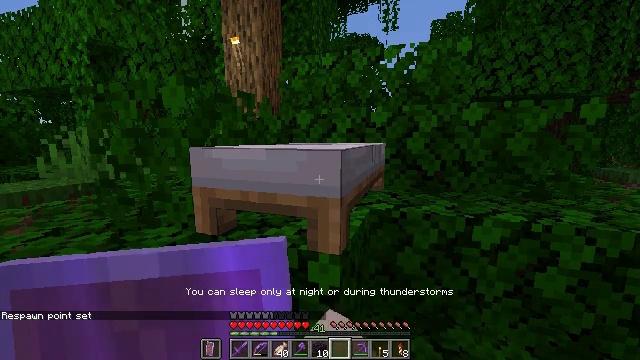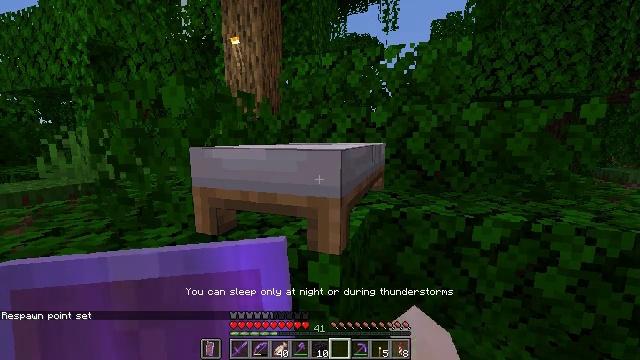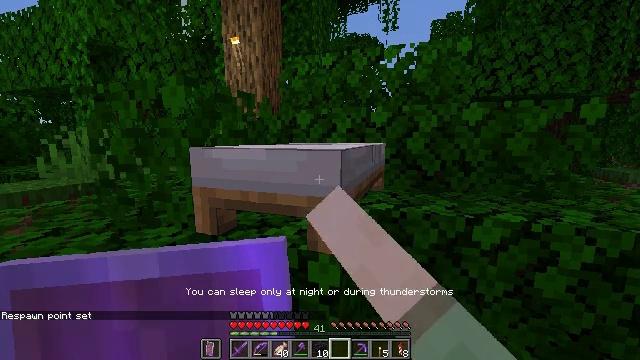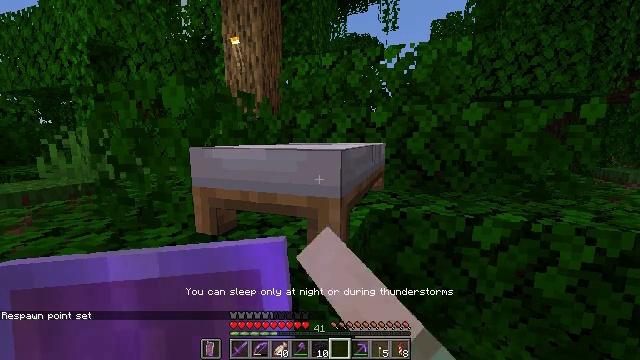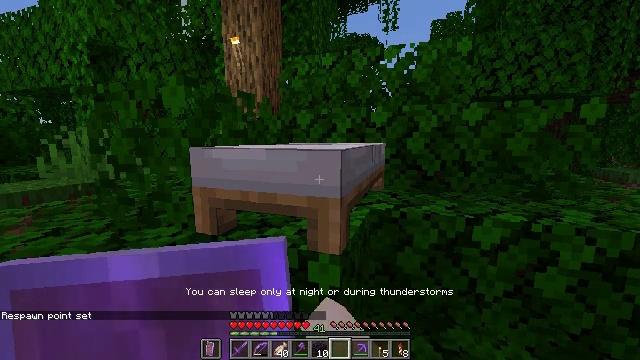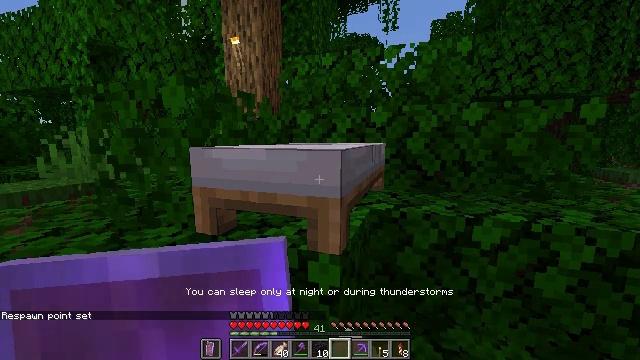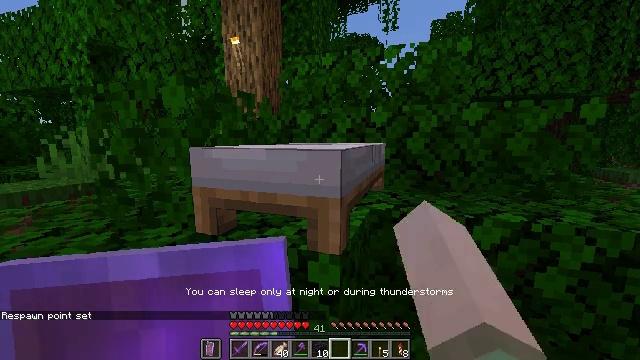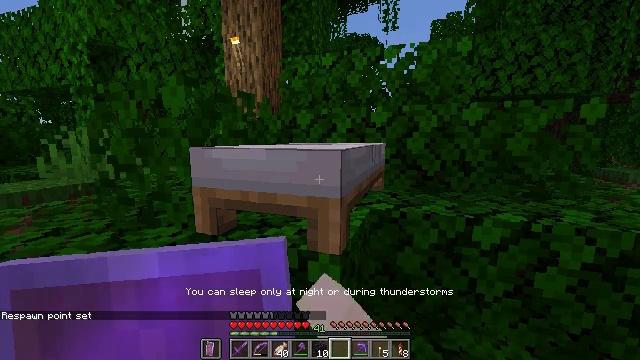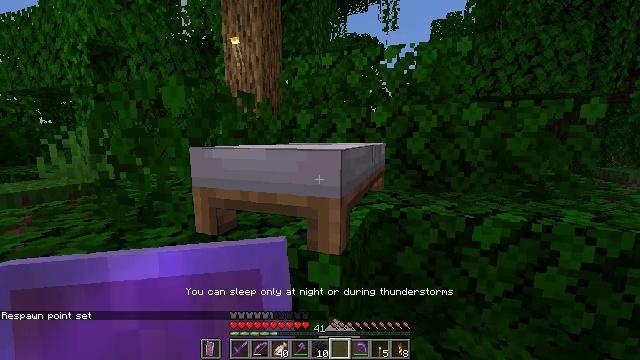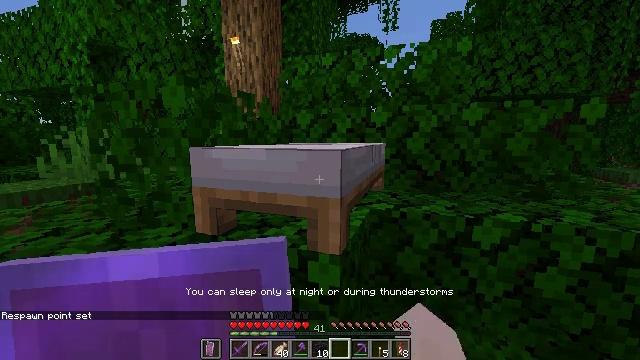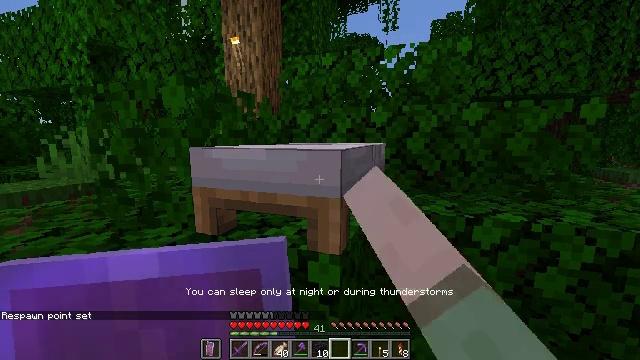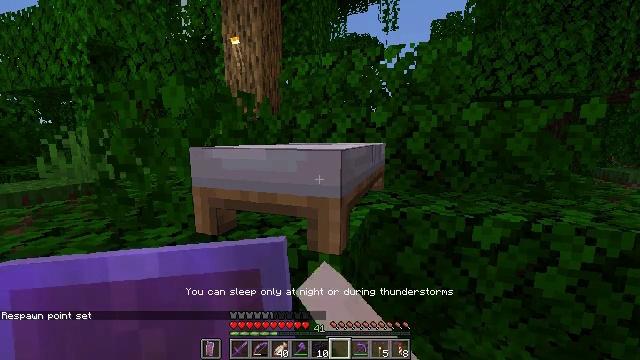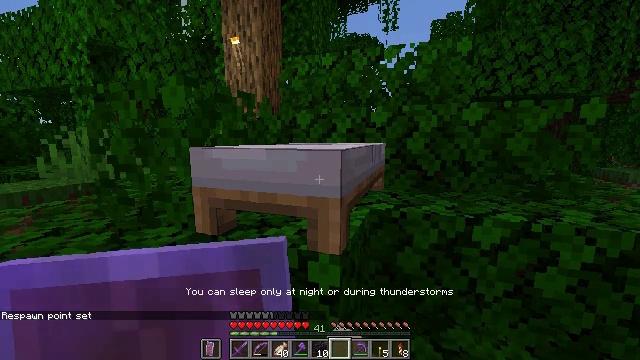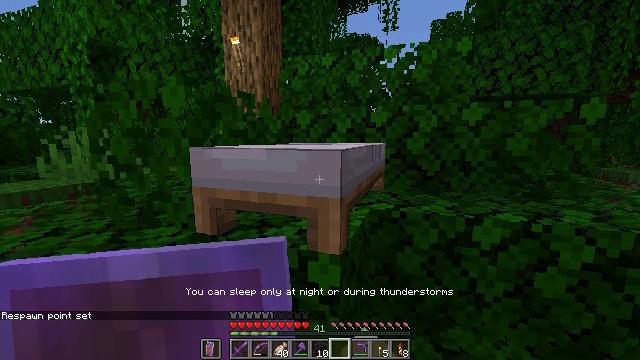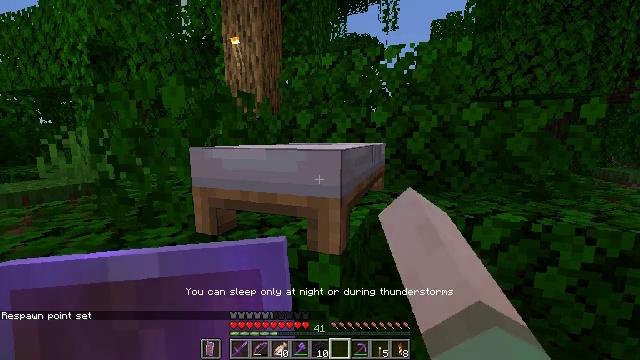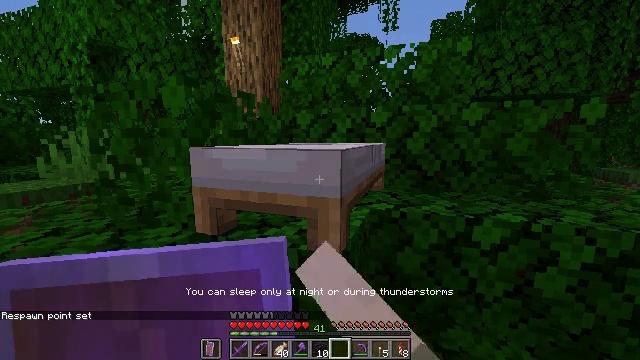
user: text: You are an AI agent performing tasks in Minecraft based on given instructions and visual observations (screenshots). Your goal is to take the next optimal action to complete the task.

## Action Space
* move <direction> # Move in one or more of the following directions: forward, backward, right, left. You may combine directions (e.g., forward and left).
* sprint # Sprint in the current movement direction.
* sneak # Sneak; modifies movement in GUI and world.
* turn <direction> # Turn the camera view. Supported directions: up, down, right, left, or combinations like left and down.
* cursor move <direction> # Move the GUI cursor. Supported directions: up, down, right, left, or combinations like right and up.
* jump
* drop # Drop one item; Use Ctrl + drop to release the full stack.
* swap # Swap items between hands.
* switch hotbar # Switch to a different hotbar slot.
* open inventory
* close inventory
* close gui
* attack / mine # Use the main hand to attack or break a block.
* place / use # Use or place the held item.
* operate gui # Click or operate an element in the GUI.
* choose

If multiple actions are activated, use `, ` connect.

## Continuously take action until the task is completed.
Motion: motion action
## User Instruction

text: Break the jungle log to gather wood.
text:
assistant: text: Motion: use / place
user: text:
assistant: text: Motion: use / place
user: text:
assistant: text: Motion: use / place
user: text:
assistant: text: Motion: use / place
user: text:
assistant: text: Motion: use / place
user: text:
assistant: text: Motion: use / place
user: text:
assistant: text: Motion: use / place
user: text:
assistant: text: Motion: use / place
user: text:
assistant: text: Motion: use / place
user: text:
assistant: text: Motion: use / place
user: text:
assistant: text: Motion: use / place
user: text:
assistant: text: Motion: use / place
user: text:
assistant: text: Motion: use / place
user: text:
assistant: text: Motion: use / place
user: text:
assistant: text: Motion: use / place
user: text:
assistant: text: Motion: use / place
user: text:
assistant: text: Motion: use / place
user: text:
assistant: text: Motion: use / place
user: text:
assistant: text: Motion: use / place
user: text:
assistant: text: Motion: use / place
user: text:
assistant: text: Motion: use / place
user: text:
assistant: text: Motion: use / place
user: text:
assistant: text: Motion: use / place
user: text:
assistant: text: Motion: use / place
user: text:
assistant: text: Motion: use / place
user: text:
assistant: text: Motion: use / place
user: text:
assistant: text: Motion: use / place
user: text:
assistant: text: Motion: use / place
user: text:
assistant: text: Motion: use / place
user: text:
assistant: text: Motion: use / place